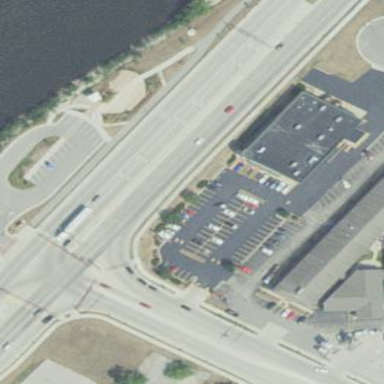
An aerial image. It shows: Parking area with asphalt surface.